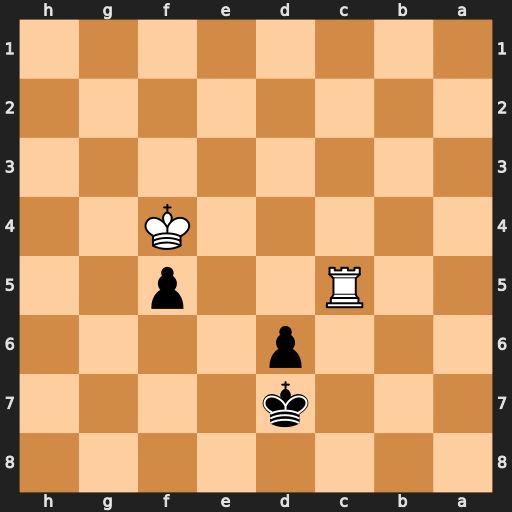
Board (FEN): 8/3k4/3p4/2R2p2/5K2/8/8/8
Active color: b
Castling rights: -
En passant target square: -
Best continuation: dxc5 Kxf5 Kc6 Ke4 Kb5 Kd3 Kb4 Kc2 Kc4